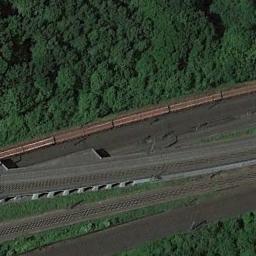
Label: railway